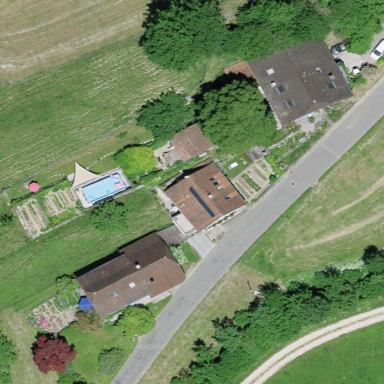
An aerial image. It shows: Farmyard area.